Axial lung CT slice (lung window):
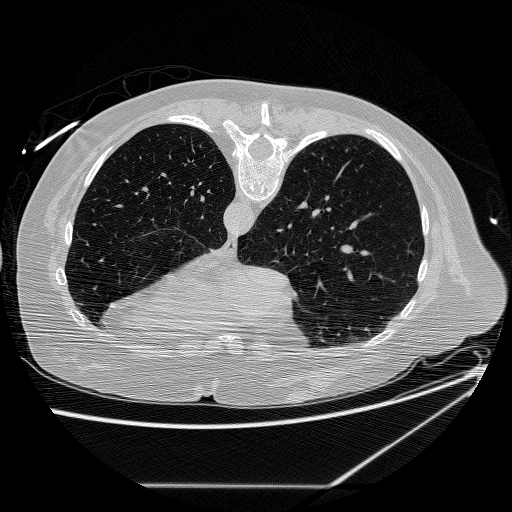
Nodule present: no